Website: lowes
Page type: customer-info-address
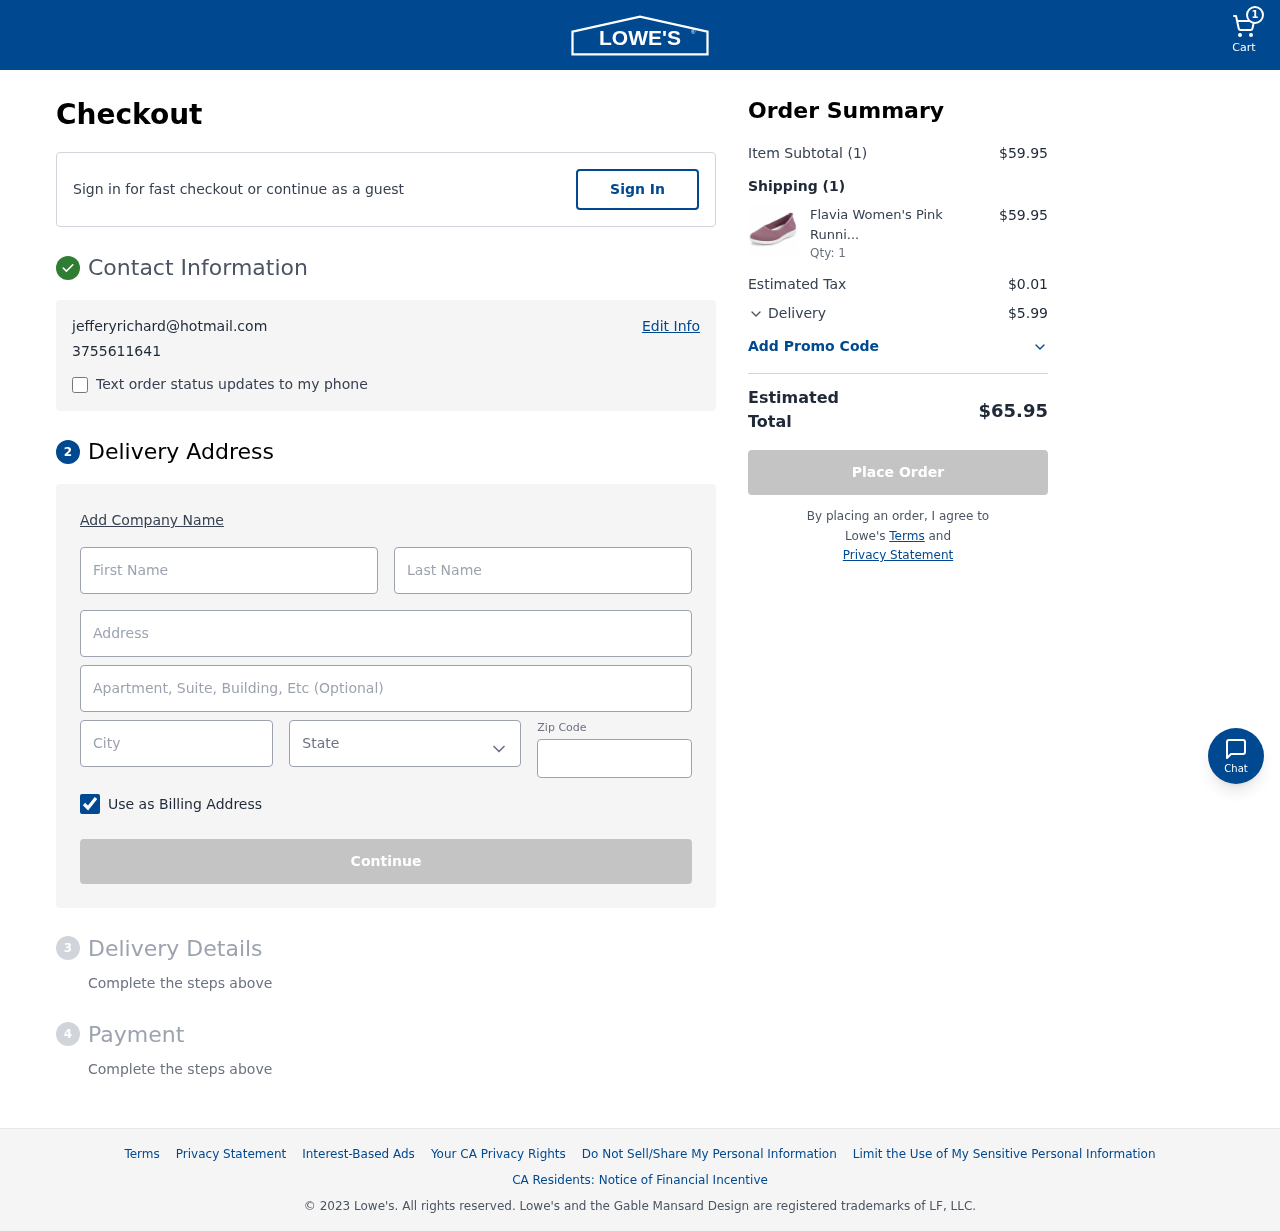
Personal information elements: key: PII_CITY
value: Johnsonhaven
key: PII_EMAIL
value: jefferyrichard@hotmail.com
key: PII_FIRSTNAME
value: Jeffery
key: PII_LASTNAME
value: Richard
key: PII_PHONE
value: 3755611641
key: PII_POSTCODE
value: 56295
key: PII_STATE
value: Michigan
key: PII_STREET
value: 531 Moore Drives Suite 536
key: PII_STREET2
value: Apt. 309
Product elements: key: PRODUCT1_NAME
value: Flavia Women's Pink Running Shoes-9 UK (41 EU) (10 US) (FKT/FB-01/PNK)
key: PRODUCT1_QUANTITY
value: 1
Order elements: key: ORDER_NUM_ITEMS
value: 1
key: ORDER_SUBTOTAL
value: $59.95
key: ORDER_NUM_ITEMS2
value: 1
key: ORDER_SUBTOTAL2
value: $59.95
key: ORDER_TAX
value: $0.01
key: ORDER_SHIPPING_COST
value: $5.99
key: ORDER_TOTAL
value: $65.95